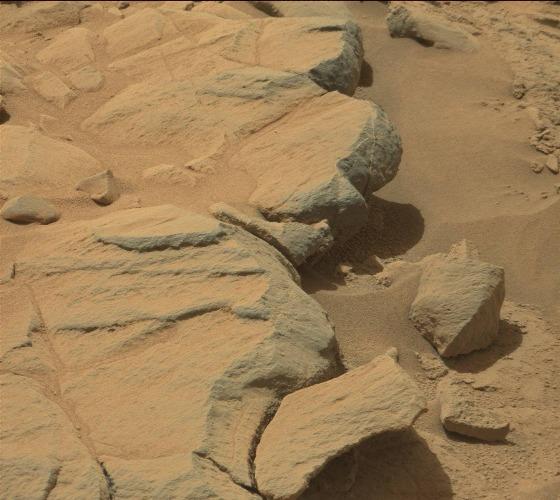
Terrain classes present: Bedrock, Gravel / Sand / Soil, Shadow